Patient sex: F
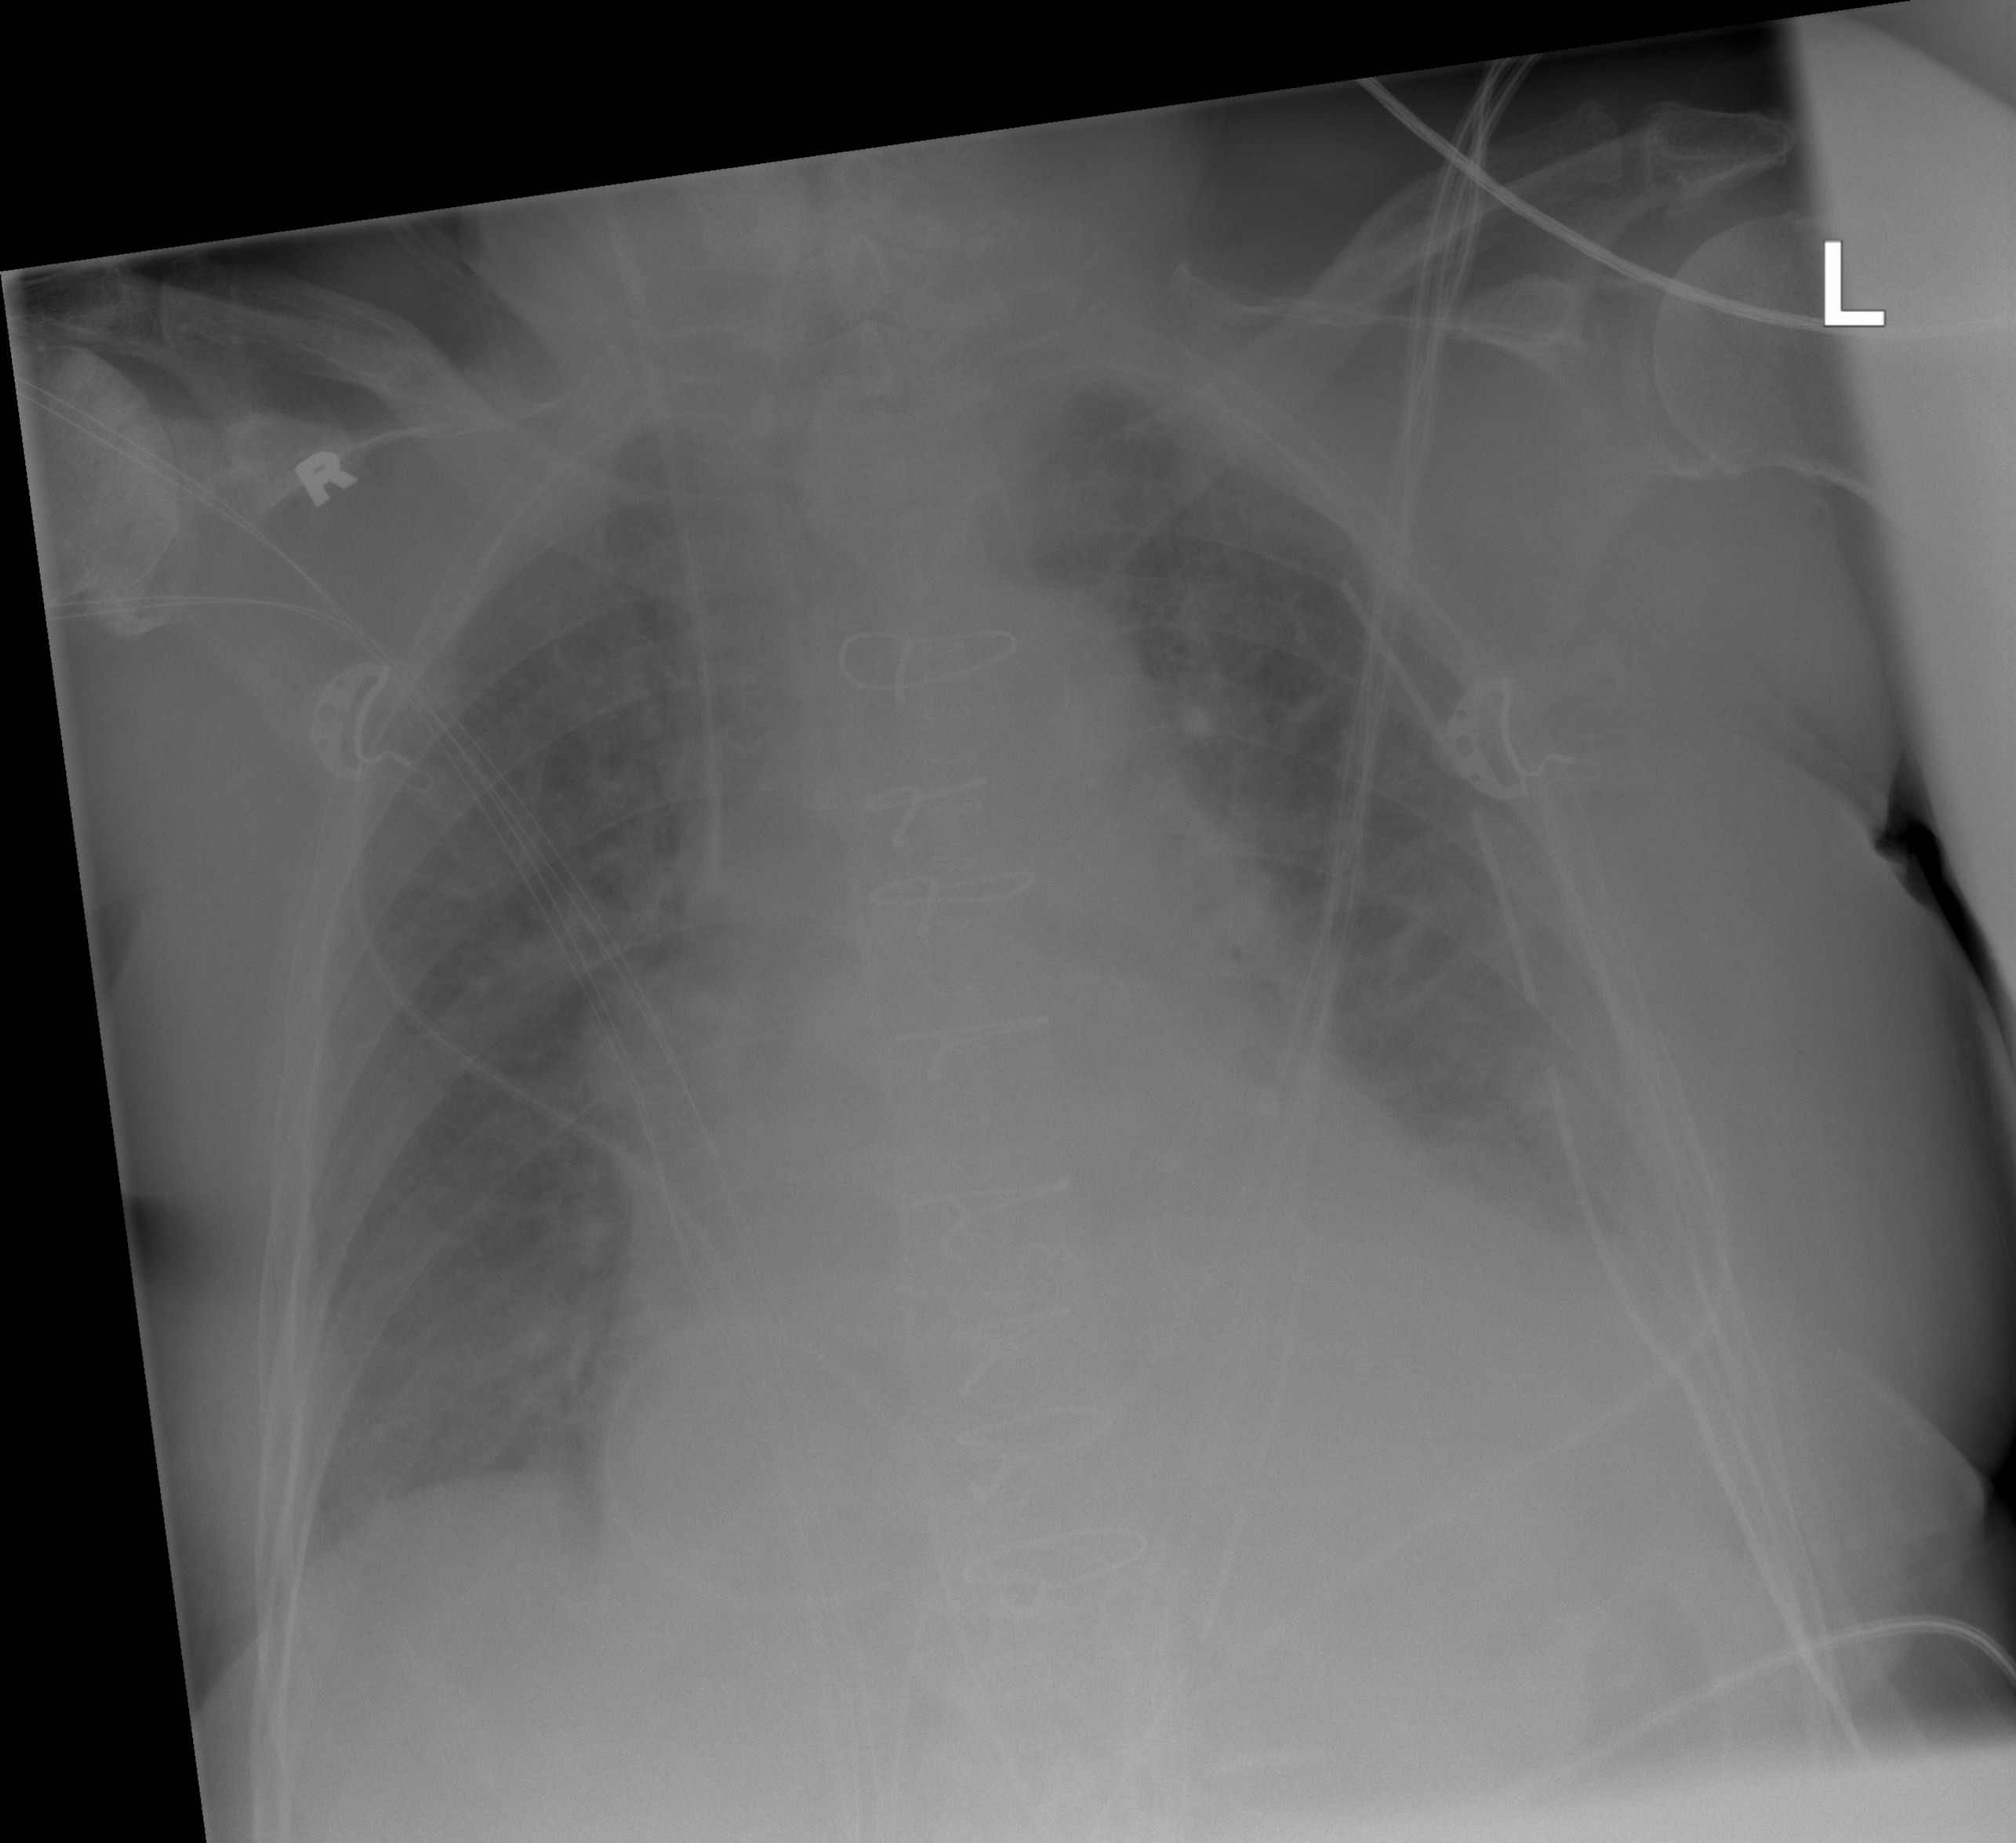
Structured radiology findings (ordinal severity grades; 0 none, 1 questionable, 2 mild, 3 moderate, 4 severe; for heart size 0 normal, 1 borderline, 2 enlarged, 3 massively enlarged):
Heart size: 2
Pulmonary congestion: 1
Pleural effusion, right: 0
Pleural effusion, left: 2
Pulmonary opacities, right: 0
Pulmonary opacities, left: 0
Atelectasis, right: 0
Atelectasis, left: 2